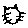
Label: cat